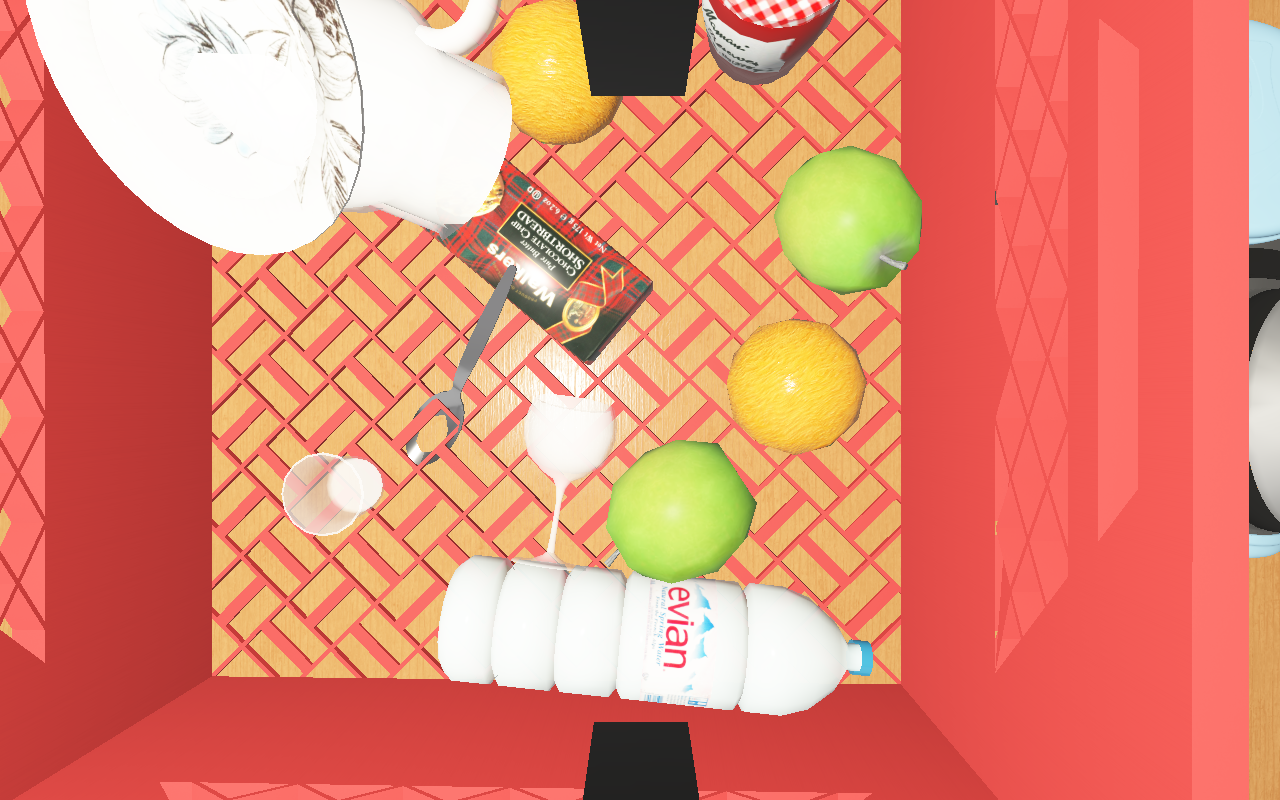
Objects in the scene:
carafe
water bottle
apple
apple
orange
orange
spoon
jam jar
cereal box
cereal box
biscuit box